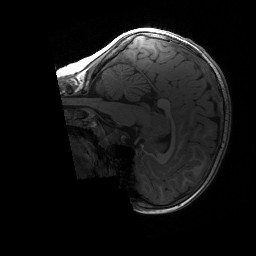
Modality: T1w
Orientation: sagittal
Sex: male
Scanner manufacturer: siemens
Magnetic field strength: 3 T
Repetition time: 1.9 s
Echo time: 0.00243 s